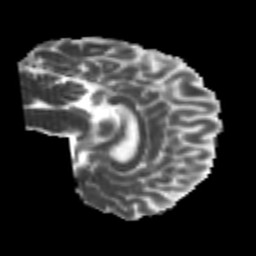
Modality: MD
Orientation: sagittal
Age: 26
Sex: male
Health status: healthy
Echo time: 0.074 s